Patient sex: M
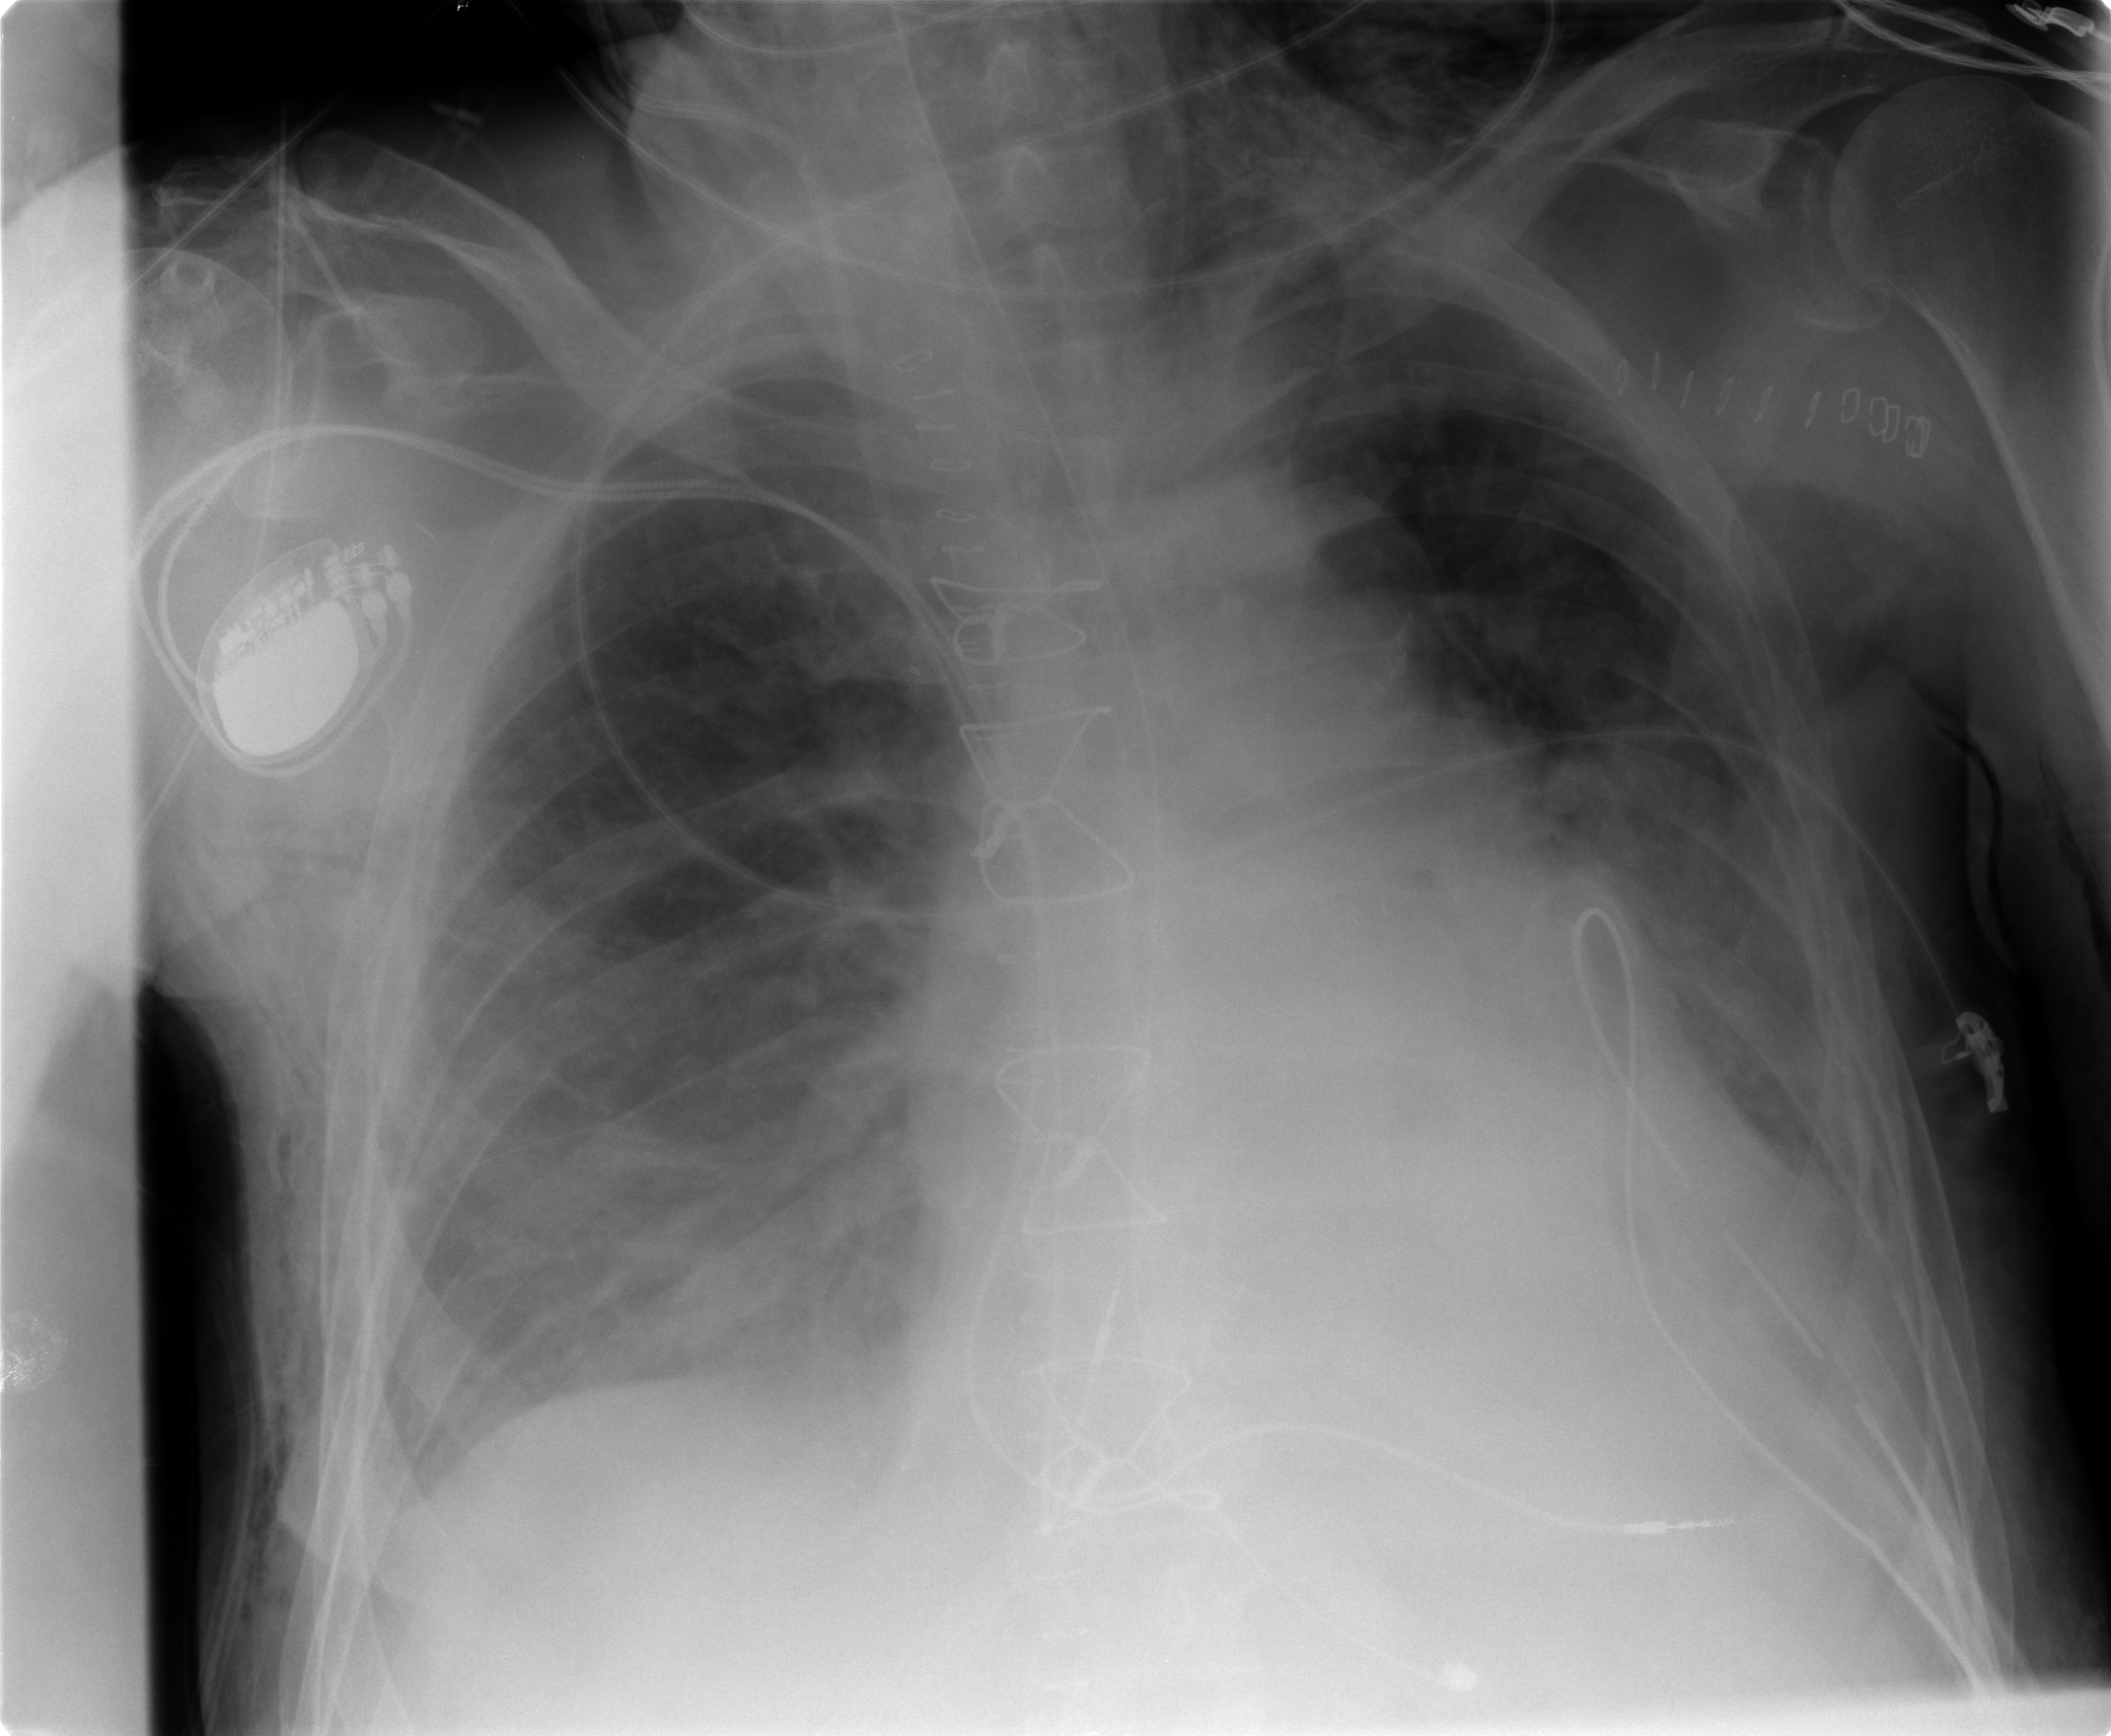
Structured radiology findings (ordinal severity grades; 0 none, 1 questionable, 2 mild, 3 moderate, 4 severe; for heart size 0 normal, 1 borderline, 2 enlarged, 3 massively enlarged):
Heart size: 2
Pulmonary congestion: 2
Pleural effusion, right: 2
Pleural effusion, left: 2
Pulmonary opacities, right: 2
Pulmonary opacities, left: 2
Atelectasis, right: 2
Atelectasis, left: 2